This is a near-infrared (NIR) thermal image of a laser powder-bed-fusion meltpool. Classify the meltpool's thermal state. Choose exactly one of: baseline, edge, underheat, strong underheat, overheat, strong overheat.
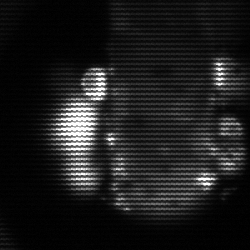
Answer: strong underheat